Question: How can i place values on the 'google.visualization' graph ?
please see image attached.

'''
var options = {
width: 1024, height: 240,
title: 'Clicks from Welcome email',
vAxis: {title: 'email Clicks', titleTextStyle: {color: 'black'}}
};
'''
this is the solution
data.addColumn({type:'number', role:'annotation'});
in the google graph its all about layers, so i added this layer,
watch out that the type is the same type as in your rowData
> var data = new google.visualization.DataTable();
data.addColumn('string', 'date');
data.addColumn('number', 'Remove');
data.addColumn({type:'number', role:'annotation'}); // annotation role col.
data.addColumn('number', 'Add');
data.addColumn({type:'number', role:'annotation'}); // annotation role col.
data.addRows([]);
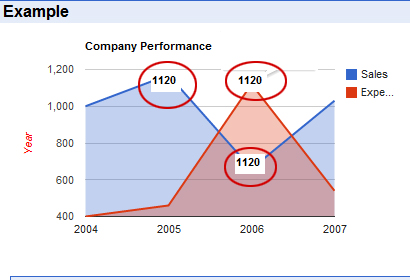
Answer: This type of functionality was recently introduced to gviz using DataTable roles: you can use extra columns of information in your datatable to create annotations and other types of functionality.
See the first example here for a guide to what I think you want:
<URL>